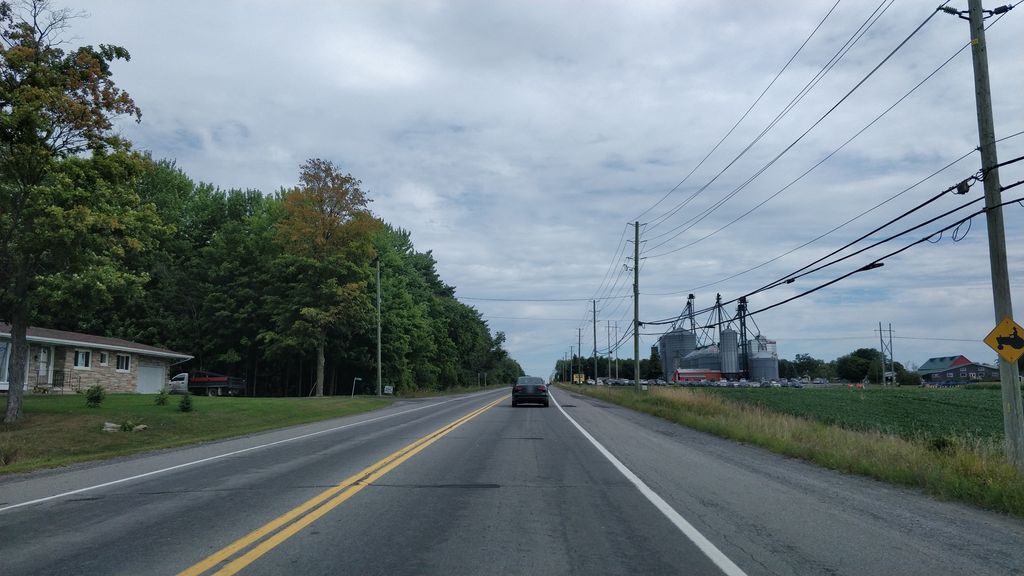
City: ottawa-gatineau